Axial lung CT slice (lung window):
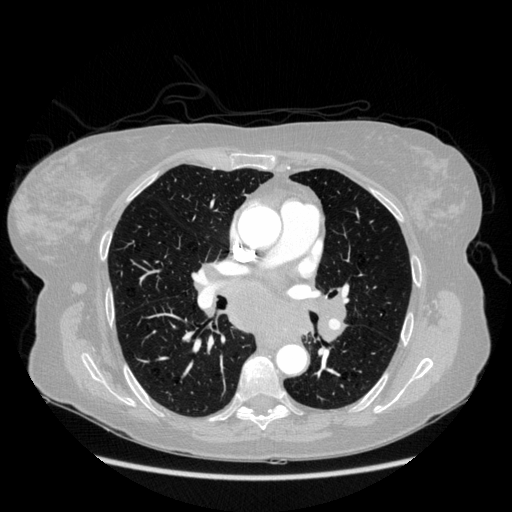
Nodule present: no